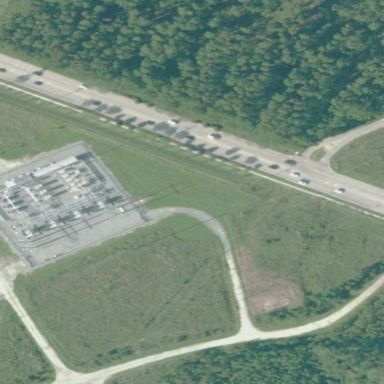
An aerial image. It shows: Fence surrounding compensation substation.